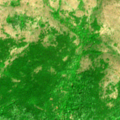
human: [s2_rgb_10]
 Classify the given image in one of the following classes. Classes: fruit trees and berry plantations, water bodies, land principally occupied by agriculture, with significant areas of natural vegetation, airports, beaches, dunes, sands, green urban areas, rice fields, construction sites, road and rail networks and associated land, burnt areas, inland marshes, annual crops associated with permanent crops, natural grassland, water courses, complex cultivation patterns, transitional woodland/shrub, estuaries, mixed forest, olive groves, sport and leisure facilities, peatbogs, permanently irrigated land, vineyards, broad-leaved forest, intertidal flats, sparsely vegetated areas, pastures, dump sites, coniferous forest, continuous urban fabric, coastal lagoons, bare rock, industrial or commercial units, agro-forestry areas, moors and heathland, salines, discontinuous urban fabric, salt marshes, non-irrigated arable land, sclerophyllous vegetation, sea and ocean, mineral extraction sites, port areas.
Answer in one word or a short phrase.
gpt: broad-leaved forest, natural grassland, transitional woodland/shrub